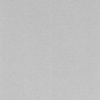
Label: dusty